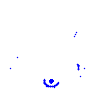
Particle: electron